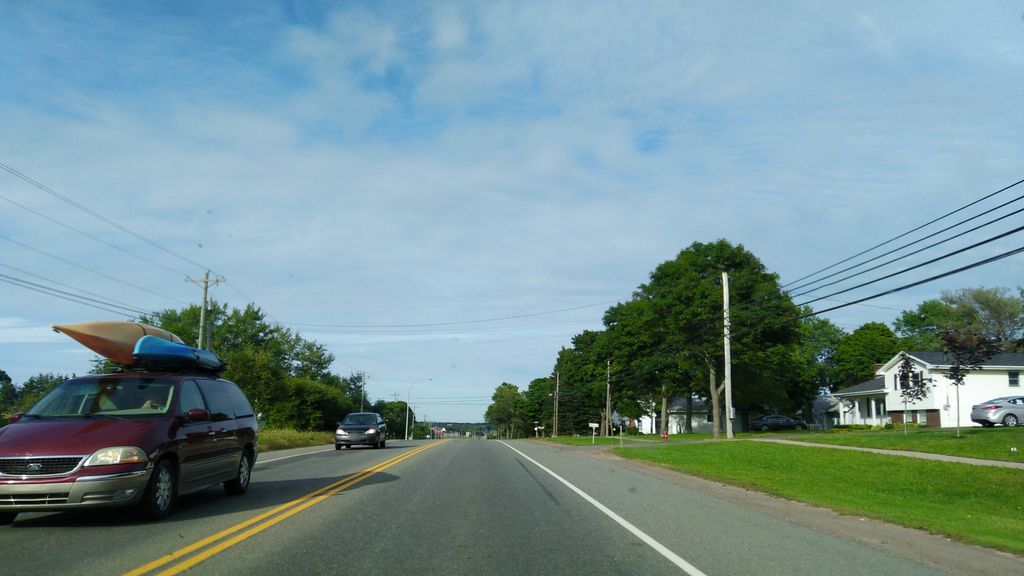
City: charlottetown